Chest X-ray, AP view. Patient: 43 years old, sex M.
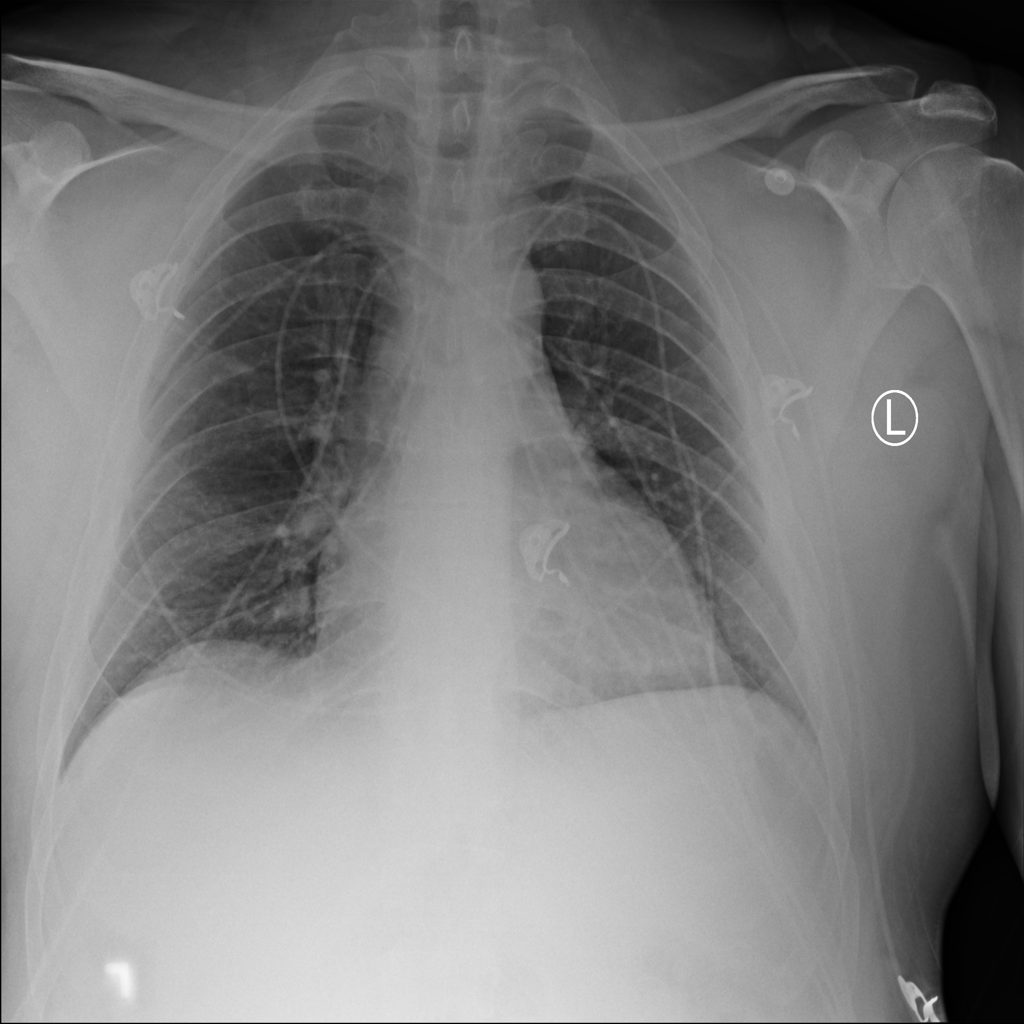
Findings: No Finding